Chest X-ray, AP view. Patient: 14 years old, sex F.
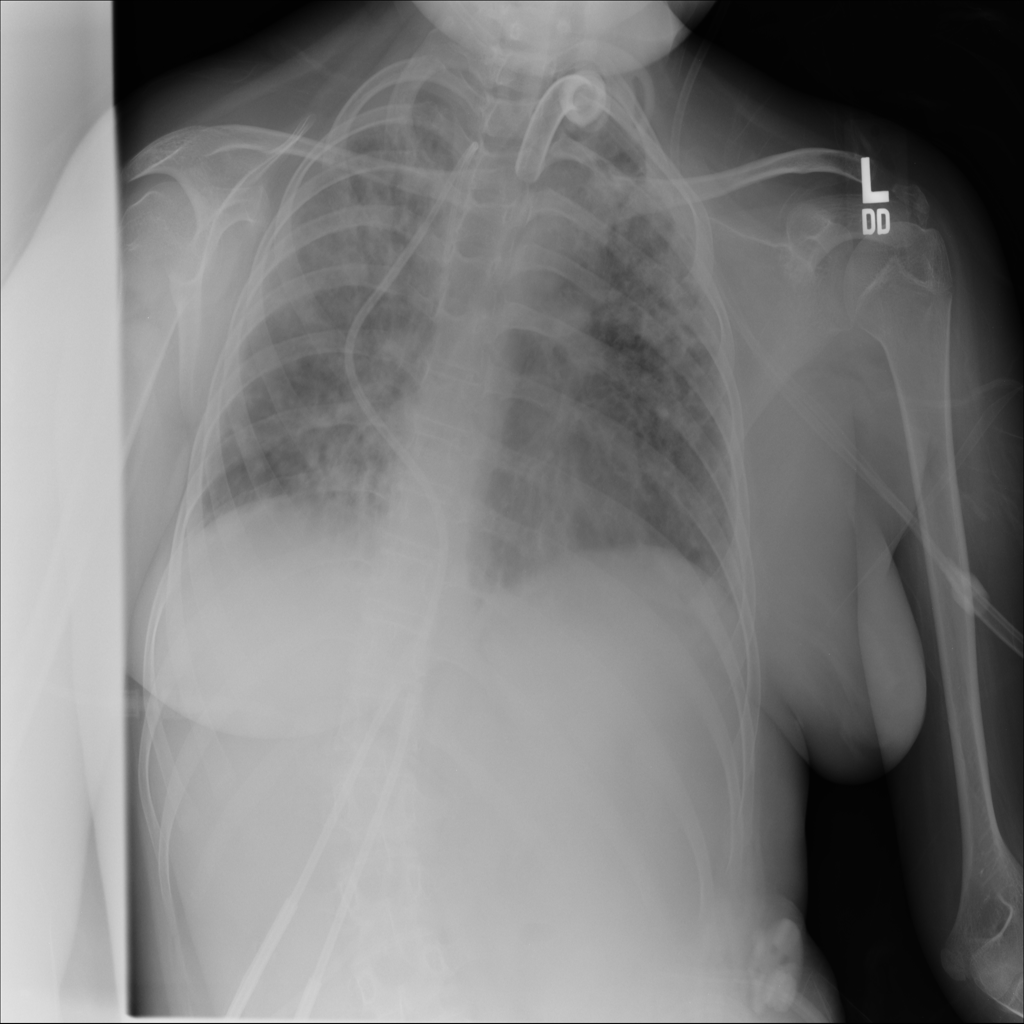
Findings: Infiltration